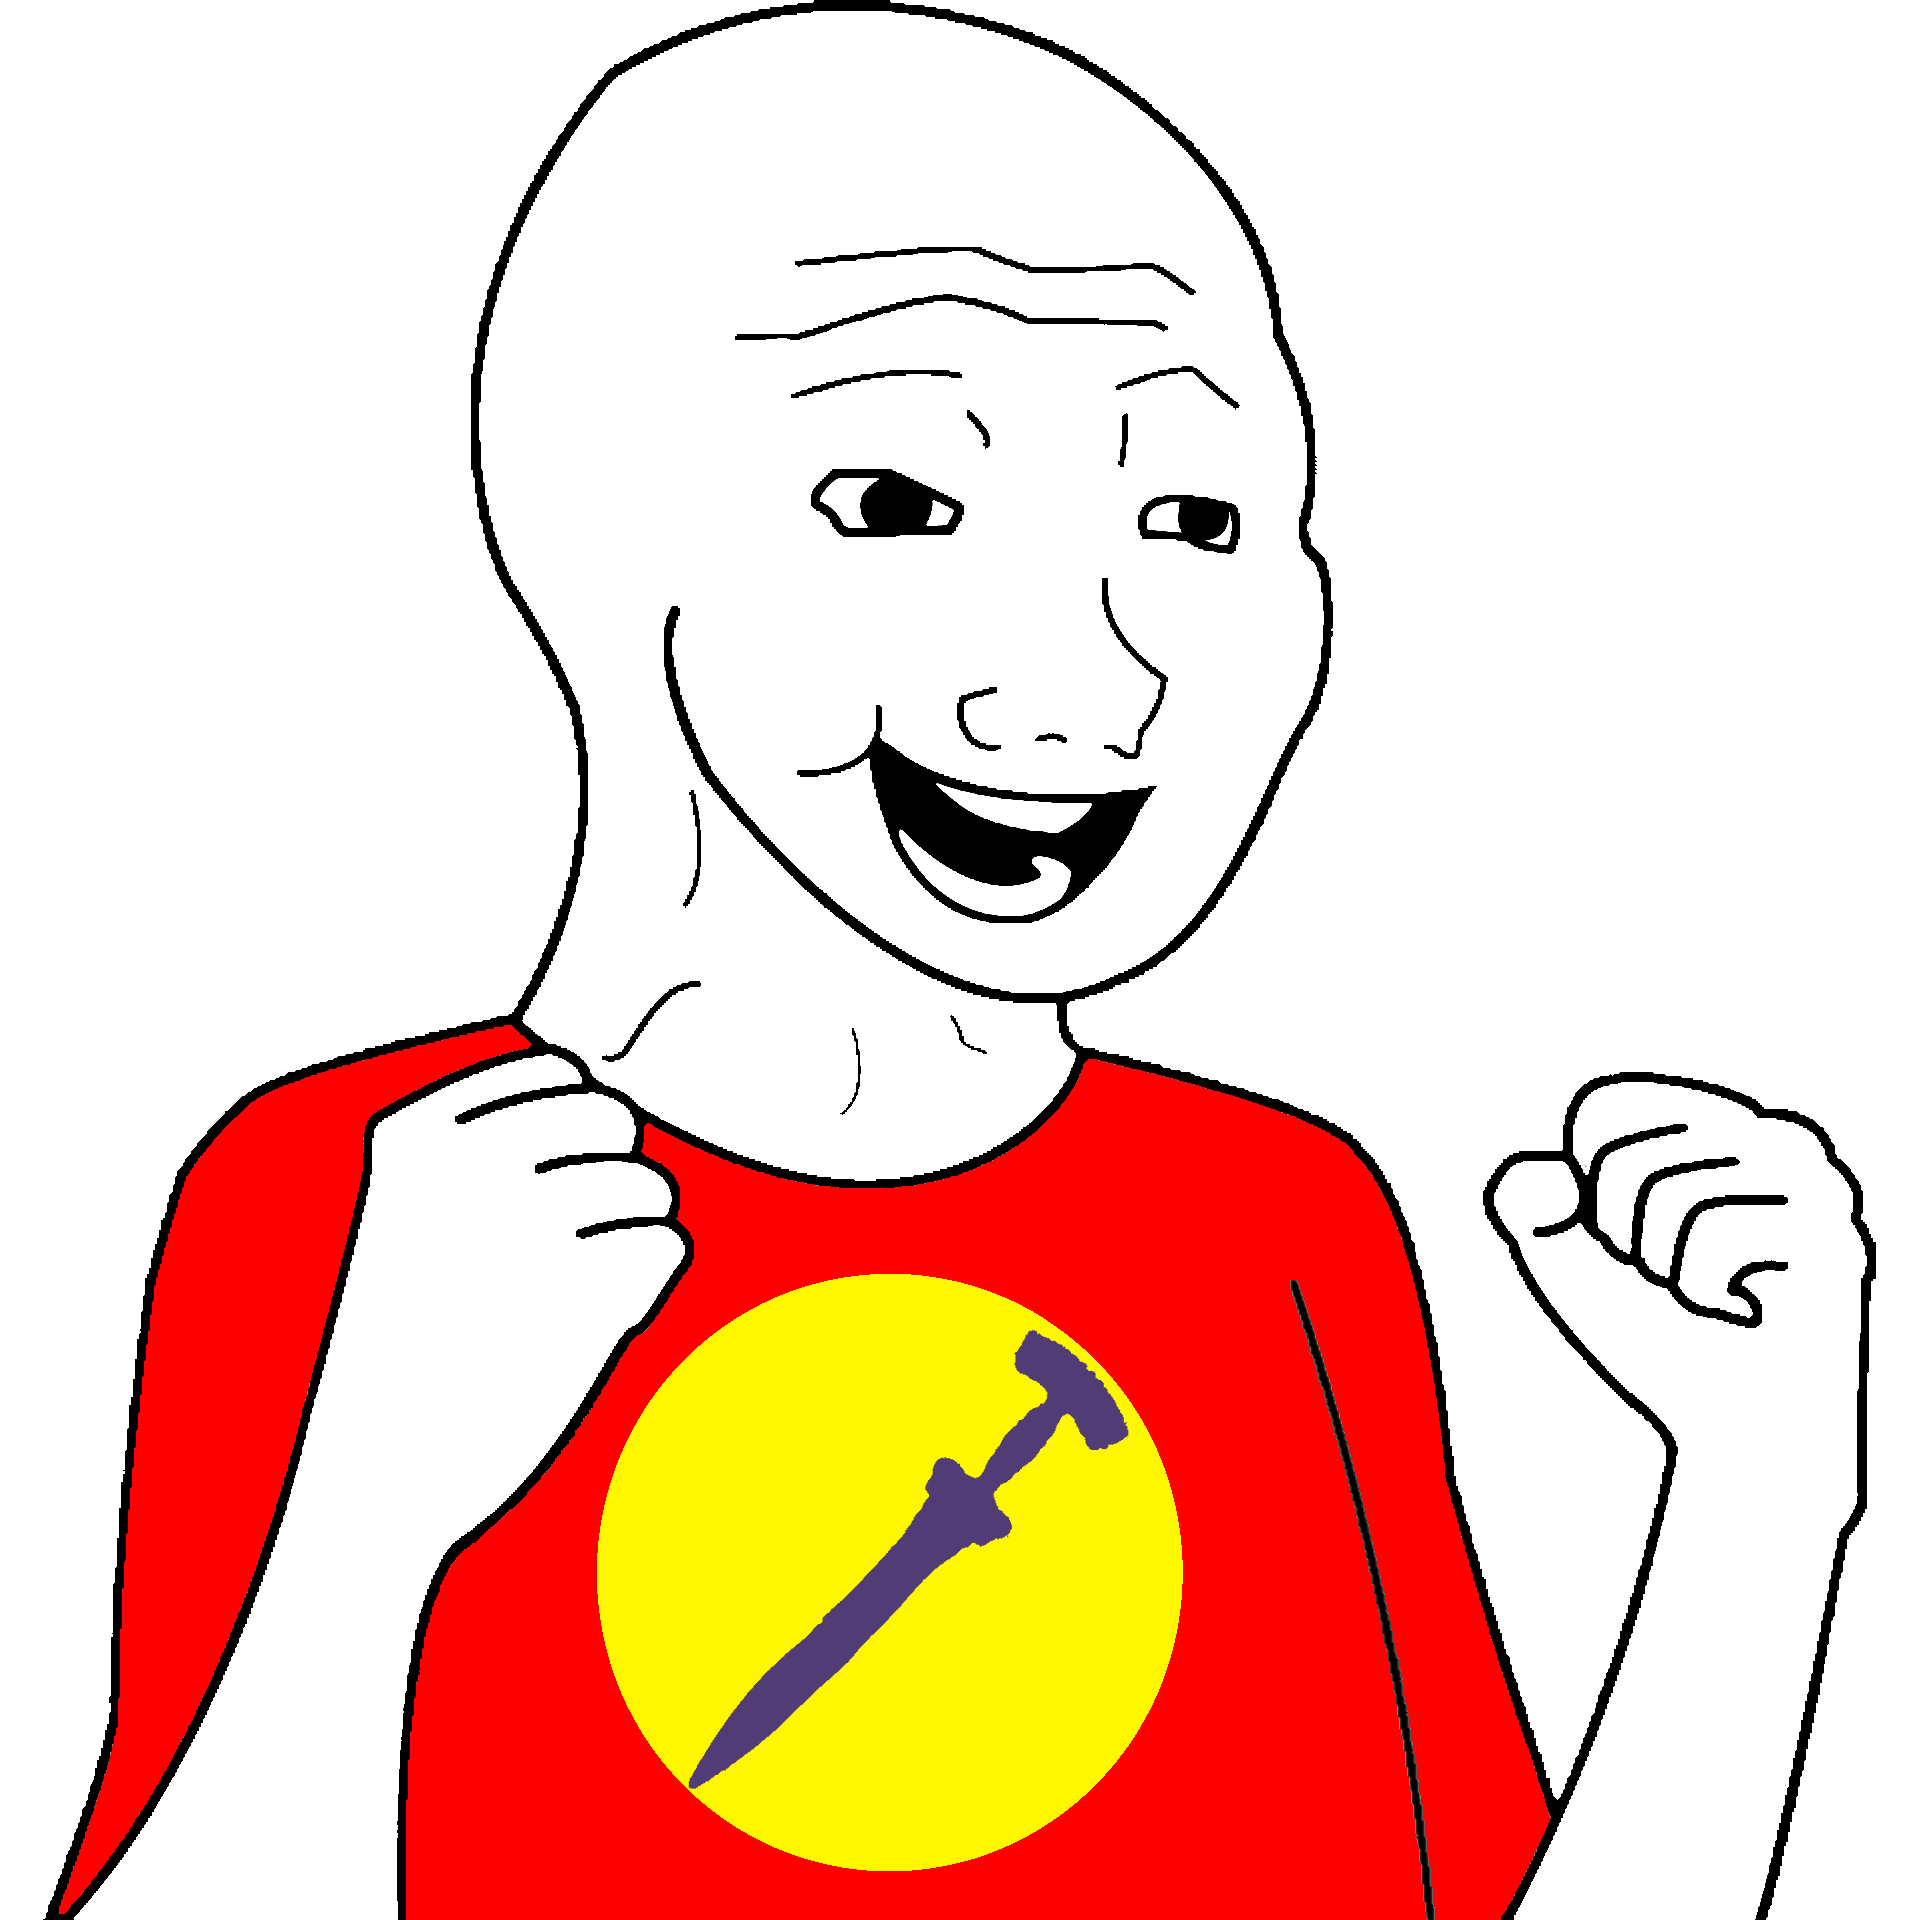
Label: 5_Bloomer